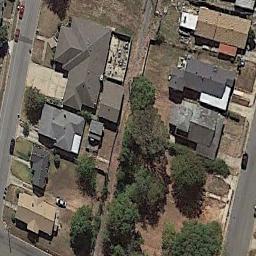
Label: medium_residential